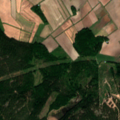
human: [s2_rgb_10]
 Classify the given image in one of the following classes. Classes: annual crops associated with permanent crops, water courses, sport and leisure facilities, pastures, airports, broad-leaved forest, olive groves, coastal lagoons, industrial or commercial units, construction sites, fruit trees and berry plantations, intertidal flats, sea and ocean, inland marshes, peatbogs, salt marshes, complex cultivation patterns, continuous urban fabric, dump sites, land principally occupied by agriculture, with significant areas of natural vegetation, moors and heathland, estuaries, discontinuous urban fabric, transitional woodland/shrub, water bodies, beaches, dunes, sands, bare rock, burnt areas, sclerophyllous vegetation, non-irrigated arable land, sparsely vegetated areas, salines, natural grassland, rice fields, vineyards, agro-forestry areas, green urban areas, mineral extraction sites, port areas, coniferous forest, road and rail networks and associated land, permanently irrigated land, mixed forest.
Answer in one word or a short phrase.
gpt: non-irrigated arable land, coniferous forest, mixed forest